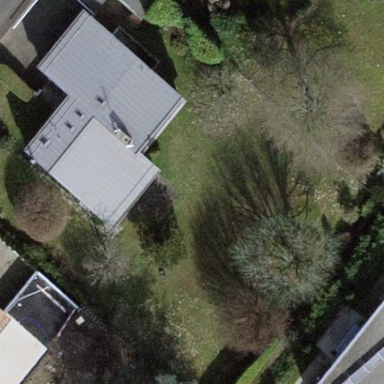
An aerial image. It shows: Garden enclosed by fence.